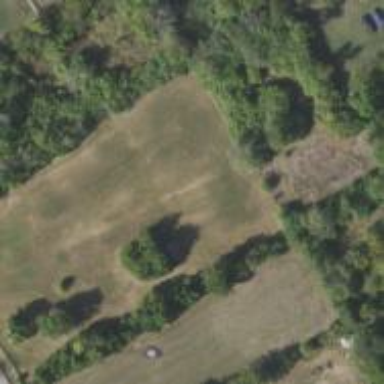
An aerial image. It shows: Grassy plot in zoning area.